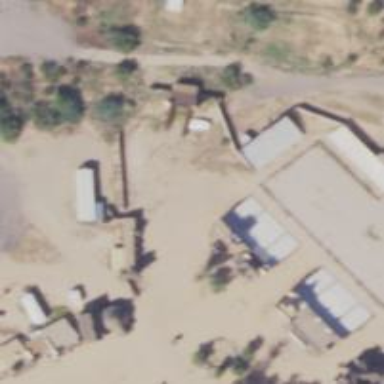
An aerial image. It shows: Clinic.